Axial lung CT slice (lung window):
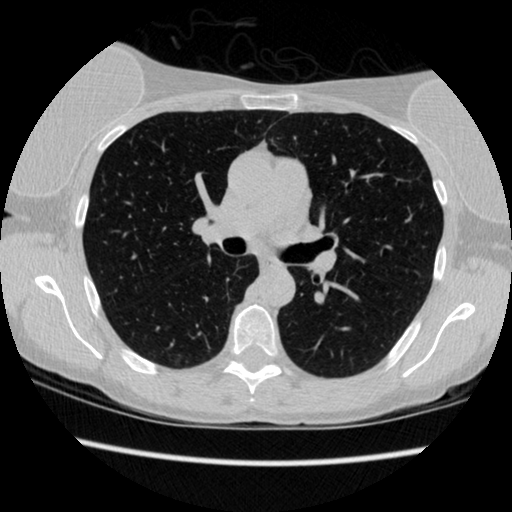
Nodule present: no